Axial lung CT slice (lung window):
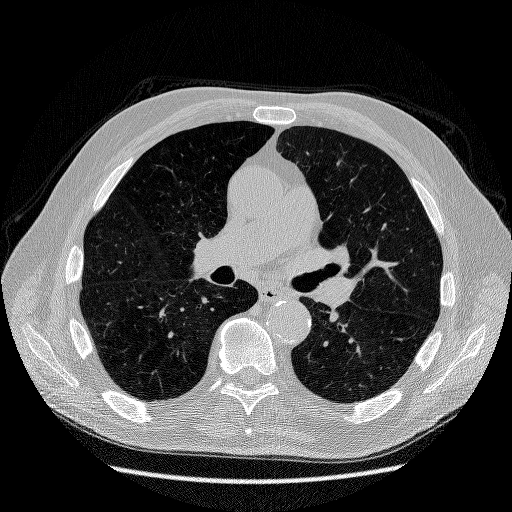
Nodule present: no